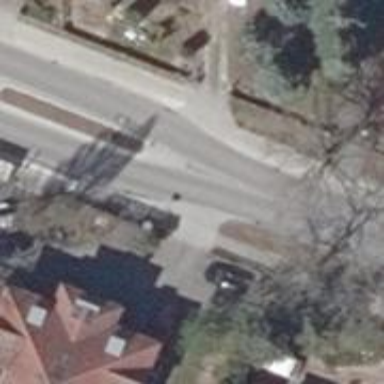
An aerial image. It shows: Secondary road with asphalt surface and separate sidewalks on both sides.